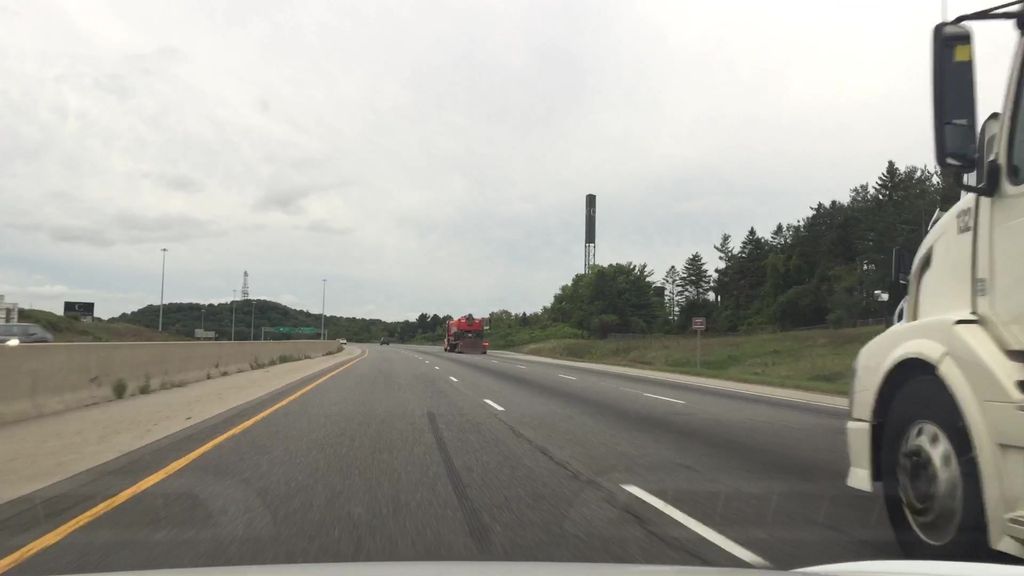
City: kitchener-waterloo